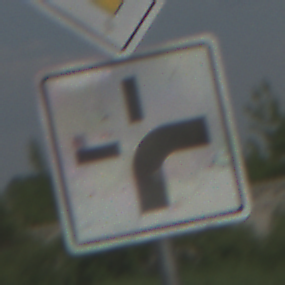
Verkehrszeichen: VerlaufVorfahrtsstrasse3
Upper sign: Vorfahrtsstrasse
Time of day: MorningAfternoon
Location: Outdoor (Nature)
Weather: PartlyCloudy
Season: NotSpecified
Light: Natural